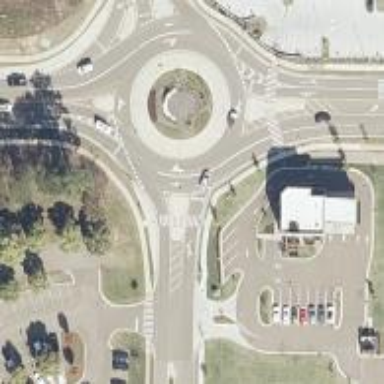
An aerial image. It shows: Tertiary road with asphalt surface leading to roundabout.